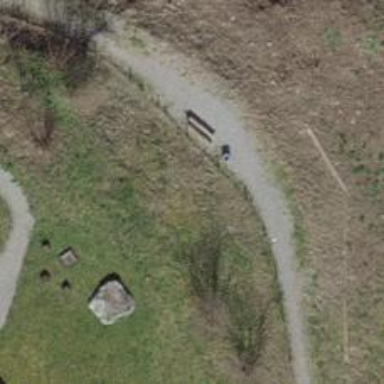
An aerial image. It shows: Bench for seating.